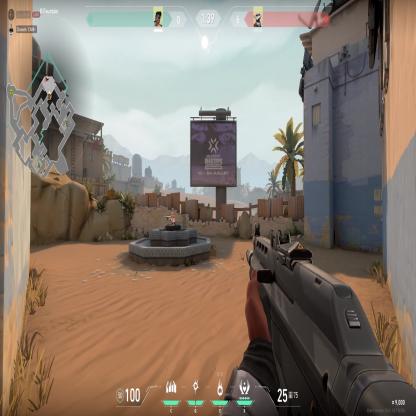
Label: enemy